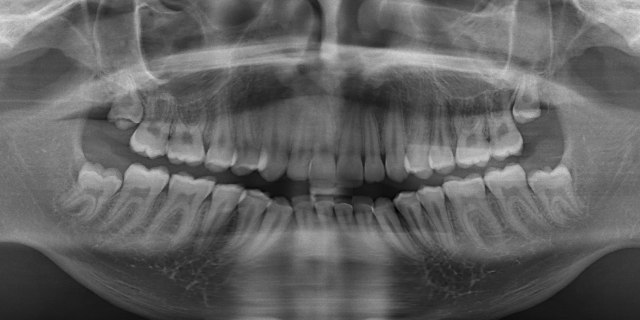
adult